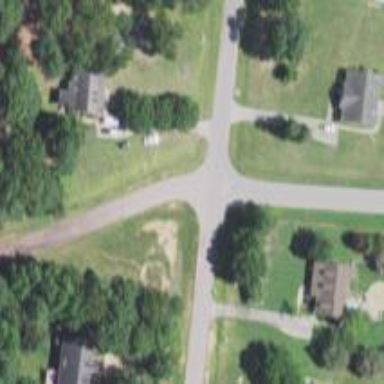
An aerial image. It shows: Residential road.